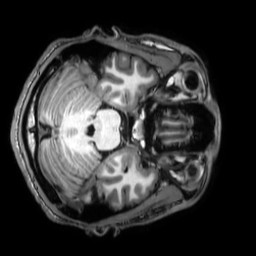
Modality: T1w
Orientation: axial
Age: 28
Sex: male
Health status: healthy
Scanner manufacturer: philips
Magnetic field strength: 3 T
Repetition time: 0.009 s
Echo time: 0.003996 s